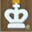
Piece: wK